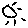
Label: sun